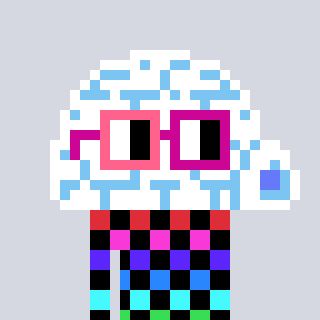
a pixel art character with square pink and red glasses, a igloo-shaped head and a grayscale-colored body on a cool background